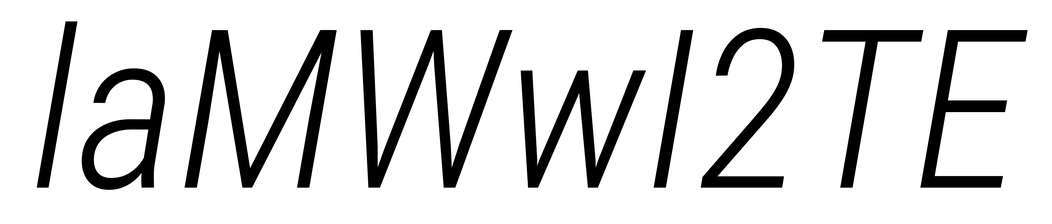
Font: Roboto-Italic_Condensed_Light_Italic